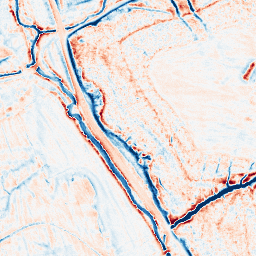
Category: edge_preserving
Decomposition family: anisotropic_diffusion
Decomposition parameters: iterations: 20
kappa: 30
gamma: 0.2
Upsampling method: quartic
Upsampling parameters: scale: 8
Upsampling scale: 8